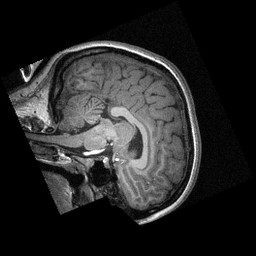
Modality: T1w
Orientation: sagittal